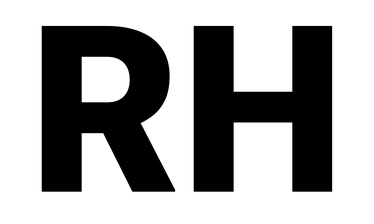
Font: Roboto_Black